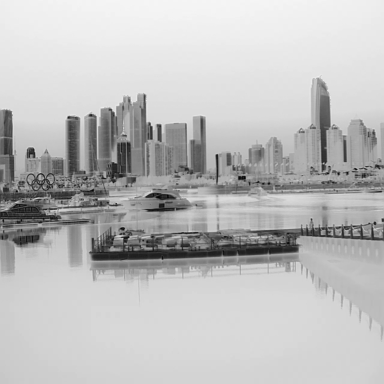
There are three canoes in the infrared image.